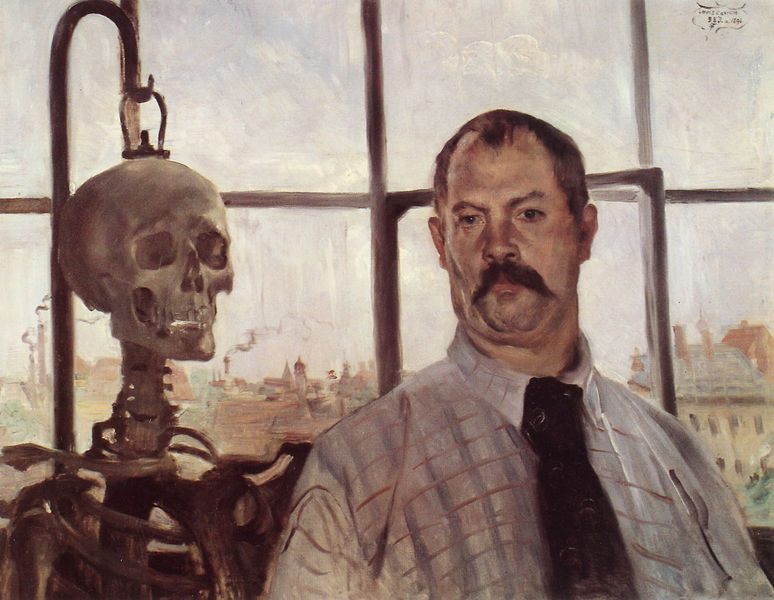
Titel: Selbstbildnis mit Skelett
Künstler: Lovis Corinth
Institution: München, Städtische Galerie im Lenbachhaus
Schlagwörter: gemälde, mann, stadt, fenster, blick, bart, hemd, schnurrbart, schädel, portrait, porträt, signatur, öl, kirche, schornstein, farben, schnäuzer, krawatte, knochen, haken, medizin, kravatte, skelett, forscher, aufgehängt, wissenschaft, biologie, galgen, skellet, biologe, selbsbildnis, kariertes hemd